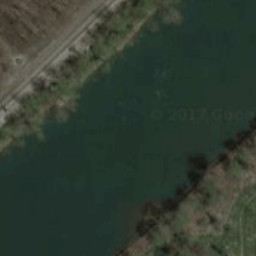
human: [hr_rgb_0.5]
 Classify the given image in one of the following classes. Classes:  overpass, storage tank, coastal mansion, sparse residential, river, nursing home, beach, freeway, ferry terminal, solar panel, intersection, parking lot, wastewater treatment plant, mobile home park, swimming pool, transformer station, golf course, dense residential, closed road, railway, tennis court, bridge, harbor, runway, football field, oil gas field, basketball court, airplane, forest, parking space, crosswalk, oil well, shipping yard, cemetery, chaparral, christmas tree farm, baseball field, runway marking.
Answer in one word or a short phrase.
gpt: river